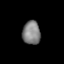
Tissue: lung
Cell type: Epithelial cells
Senescence score: 0.2145
Nuclear area (px): 412
Mean DAPI intensity: 128.779